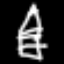
Label: pencil